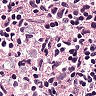
Metastatic tissue present: no